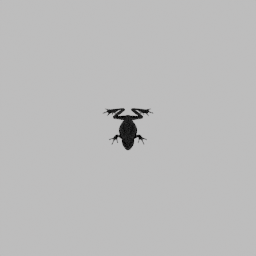
Label: animals